Field crop: tomato
Growth stage: 2
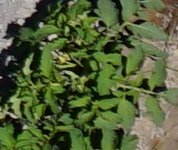
Species: tomato